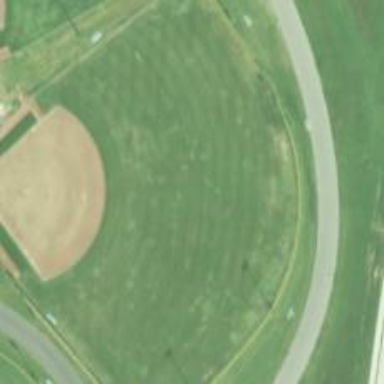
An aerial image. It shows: Baseball pitch for leisure land activities.